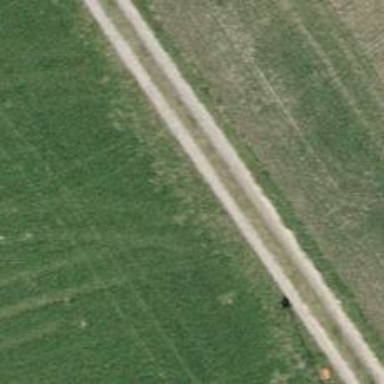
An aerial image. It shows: Pipeline marker.